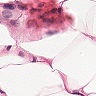
Metastatic tissue present: no